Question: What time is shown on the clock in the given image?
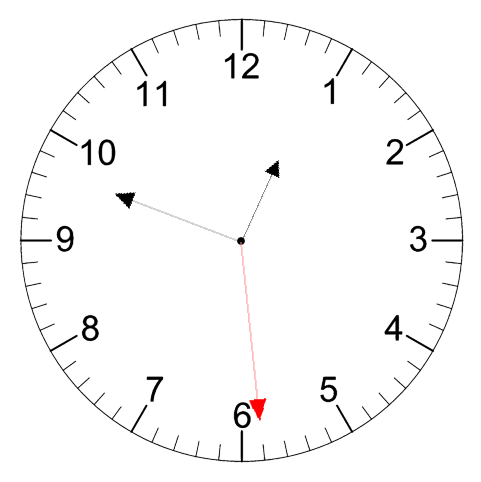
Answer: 12:48:29